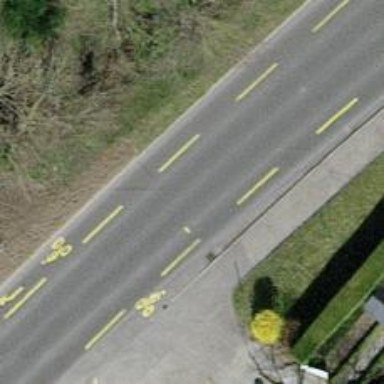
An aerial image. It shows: Bus stop equipped with public transport stop position.